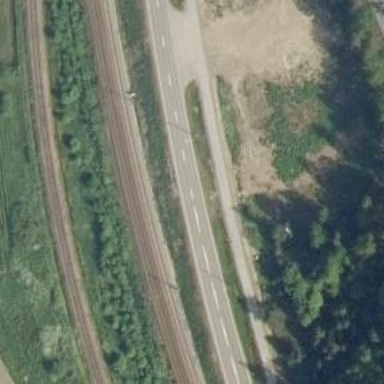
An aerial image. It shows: Tertiary road with asphalt surface. There is separate sidewalk and cycle track.